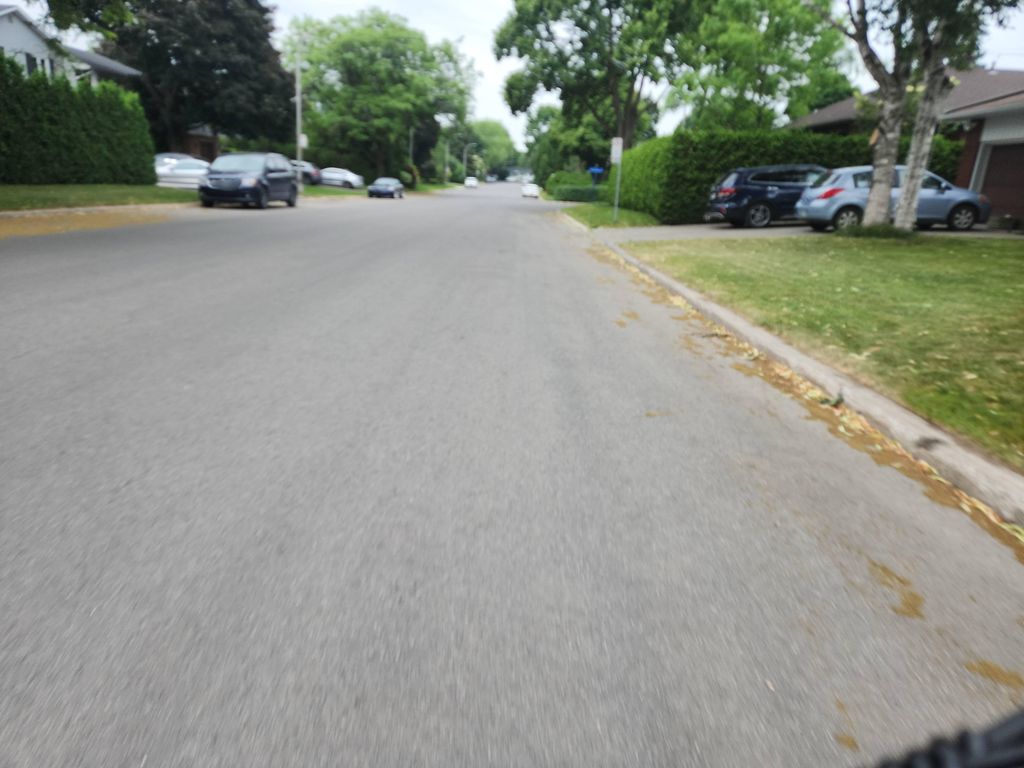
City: montreal